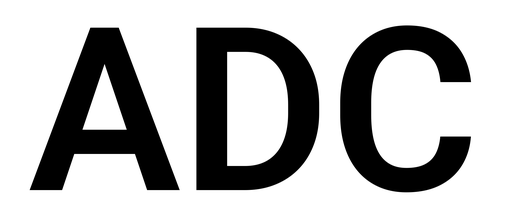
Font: Roboto_SemiBold